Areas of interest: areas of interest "Commercial service"
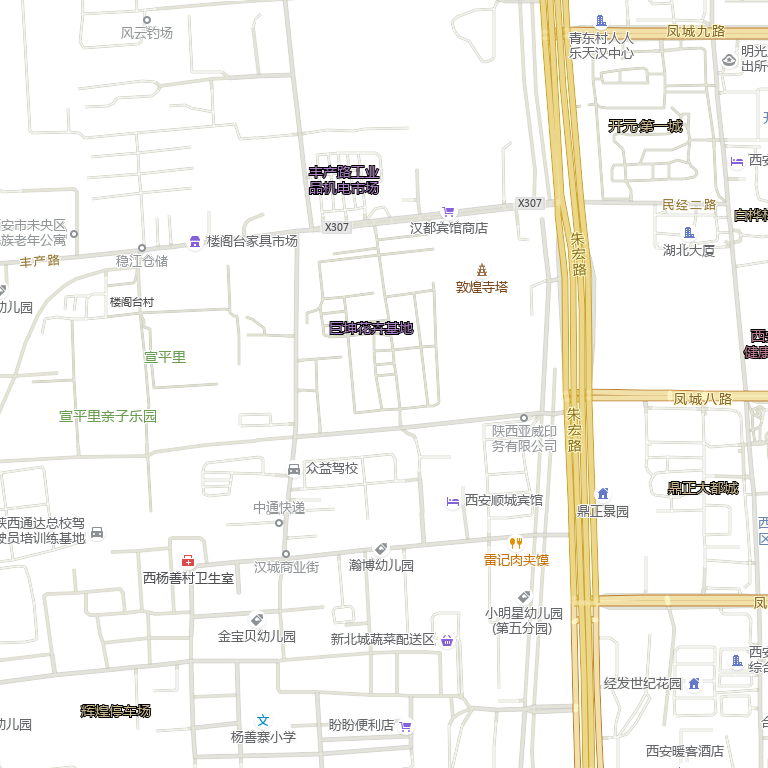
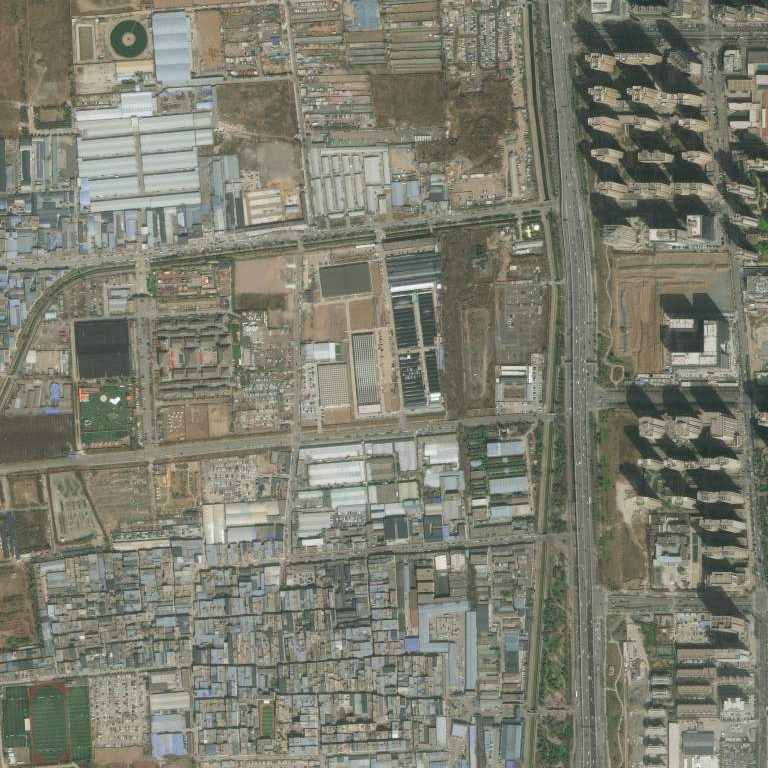